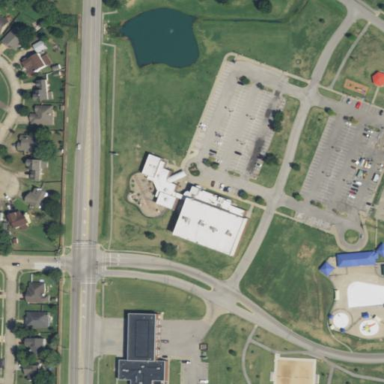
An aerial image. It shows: Community center building.